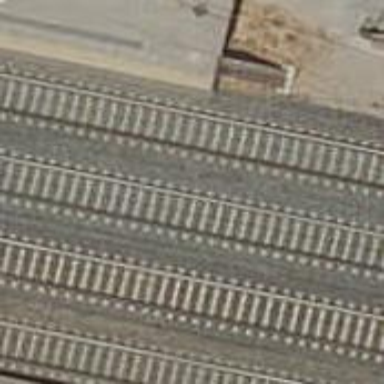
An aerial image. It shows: Bridge over electrified railway with contact lines.